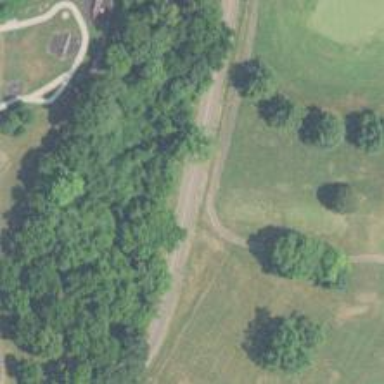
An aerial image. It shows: Service road designated as golf cart path.